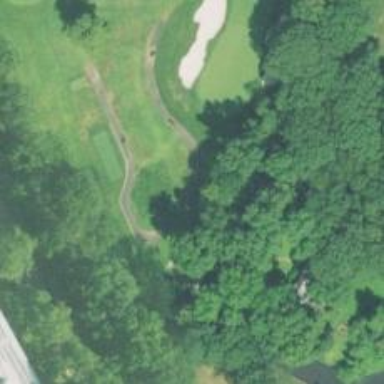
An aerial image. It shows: Pathway for golfing.